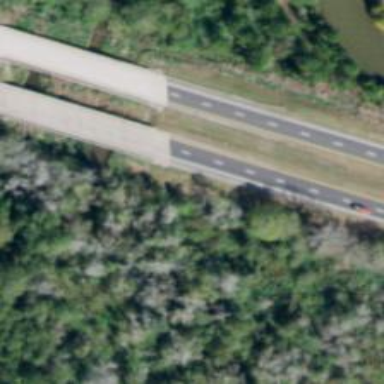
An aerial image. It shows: Bridge on dual carriageway expressway trunk road.